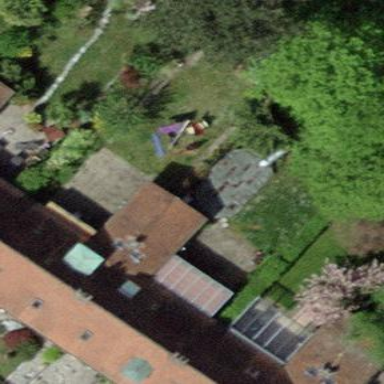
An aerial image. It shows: Terrace building.